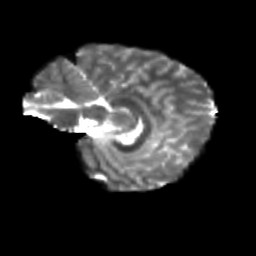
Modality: T2w
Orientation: sagittal
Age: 9
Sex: female
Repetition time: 9.512 s
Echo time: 0.089 s